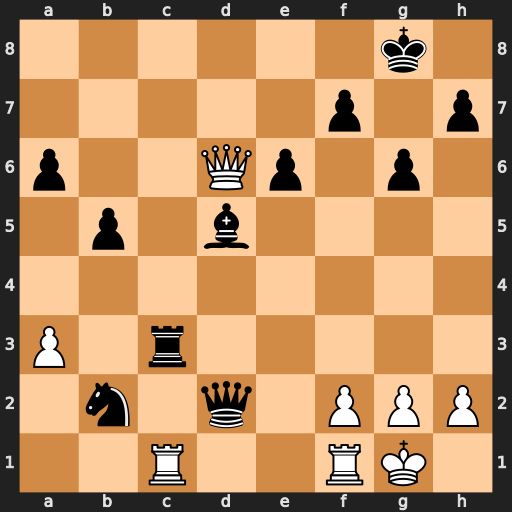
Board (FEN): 6k1/5p1p/p2Qp1p1/1p1b4/8/P1r5/1n1q1PPP/2R2RK1
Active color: w
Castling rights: -
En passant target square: -
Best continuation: Qb8+ Kg7 Qe5+ f6 Qxc3 Qxc3 Rxc3